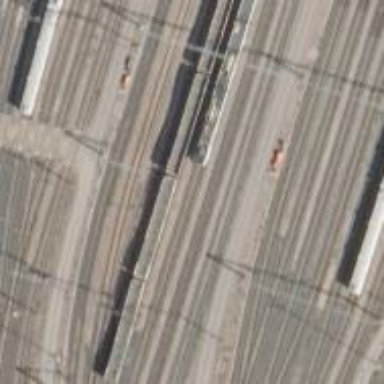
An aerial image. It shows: Railway signal.